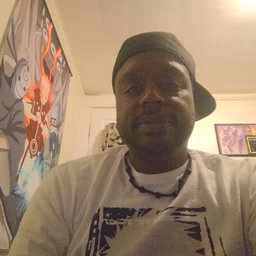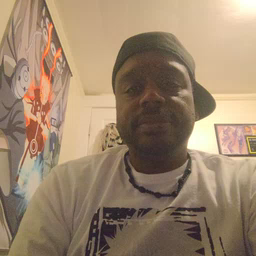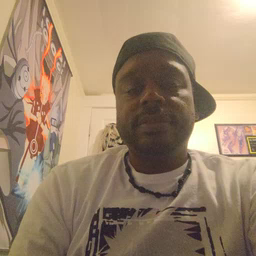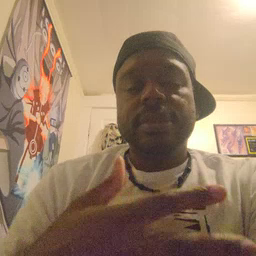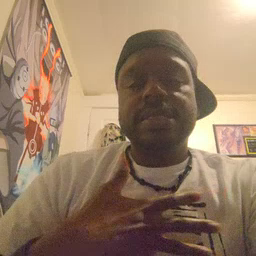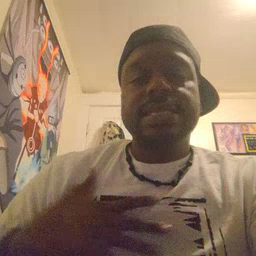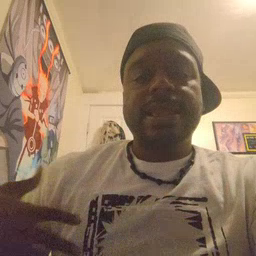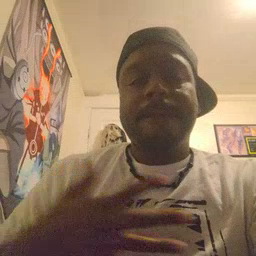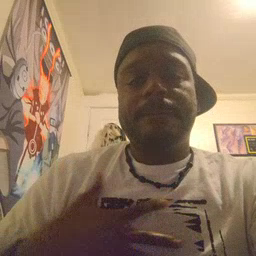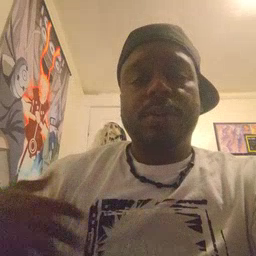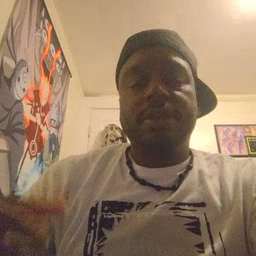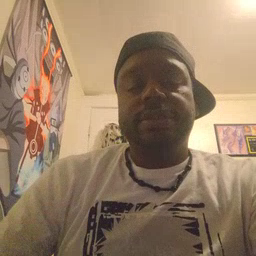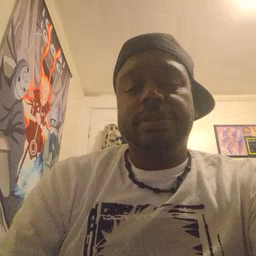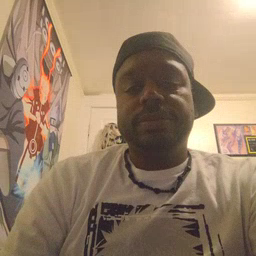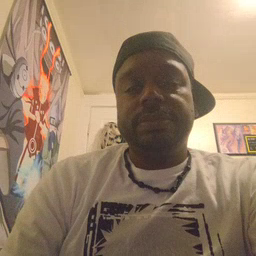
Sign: zebra